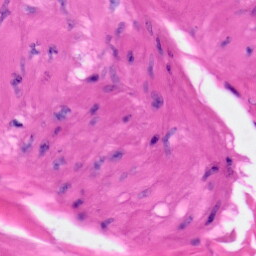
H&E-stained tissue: Skin